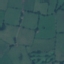
Land use / land cover class: Pasture